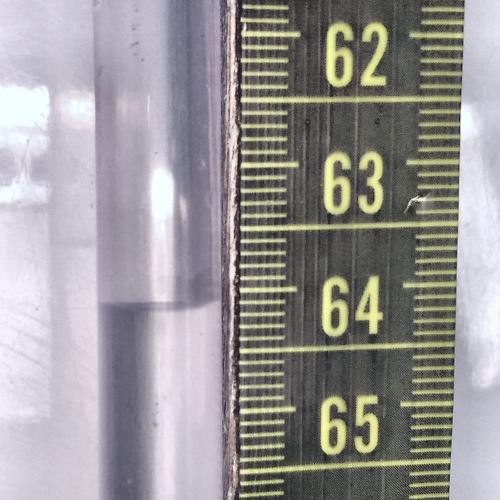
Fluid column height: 64.1 cm